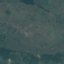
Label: Pasture